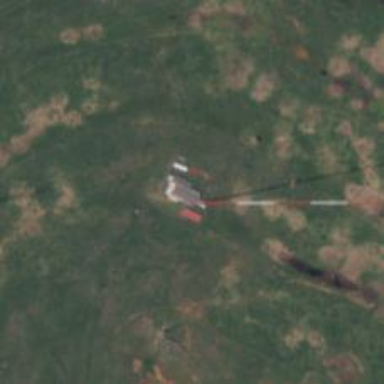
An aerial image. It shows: Man-made mast used for communication purposes.